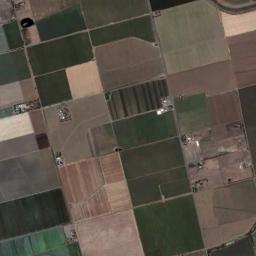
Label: rectangular_farmland